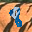
Label: 8